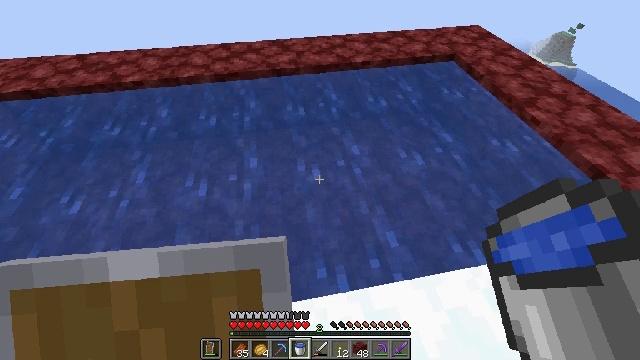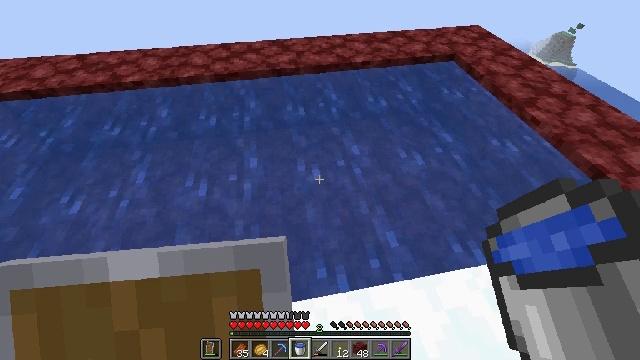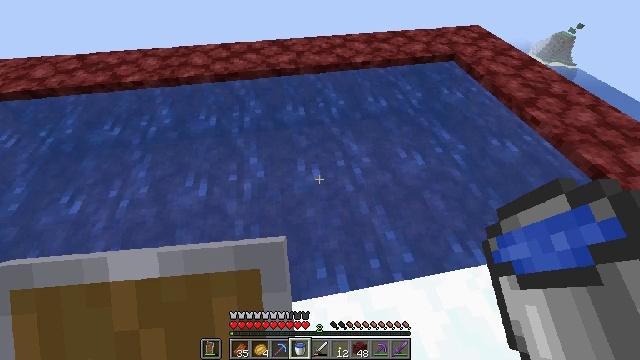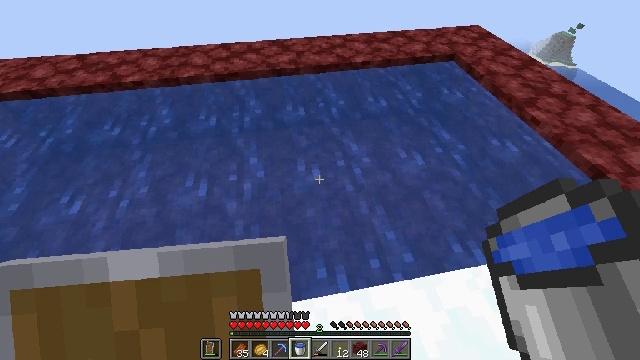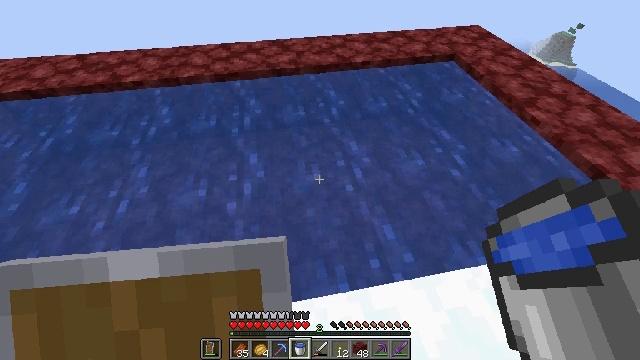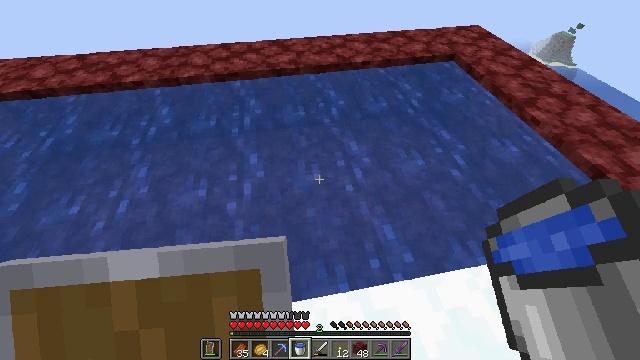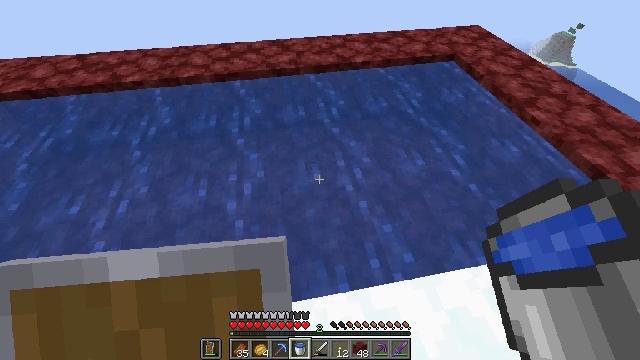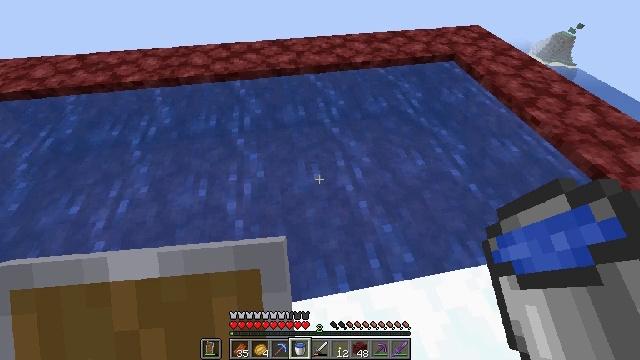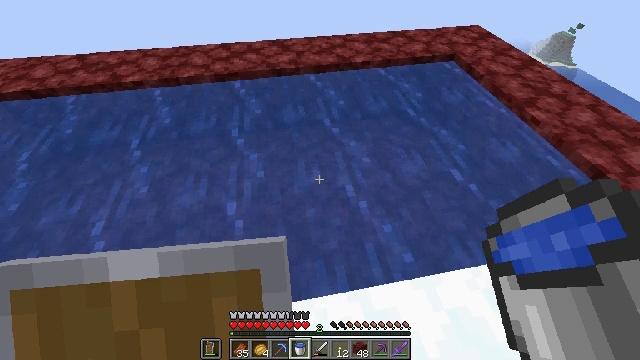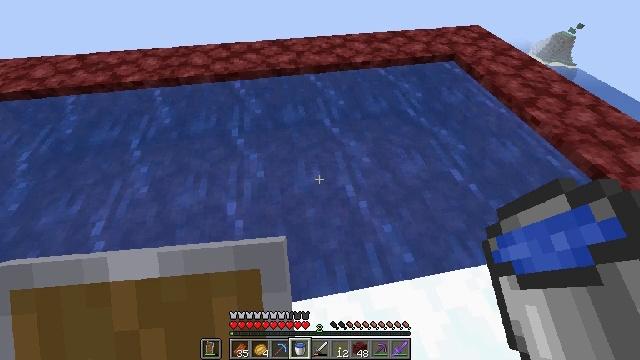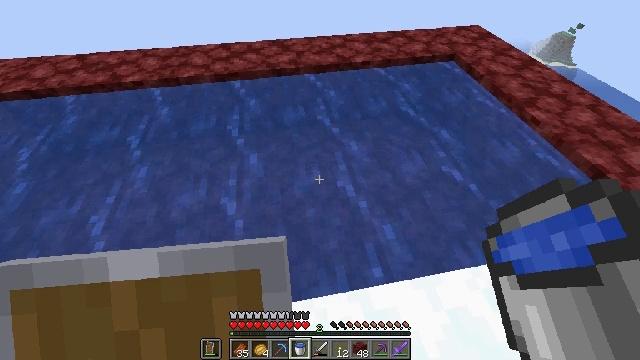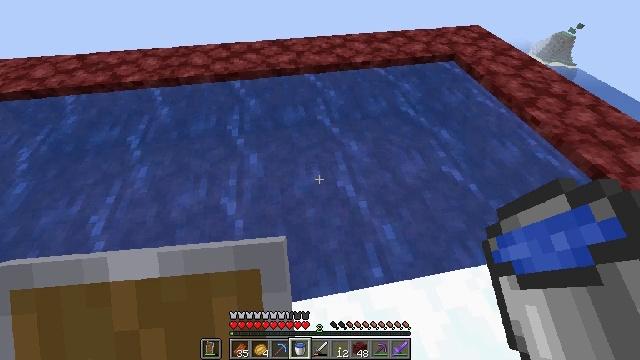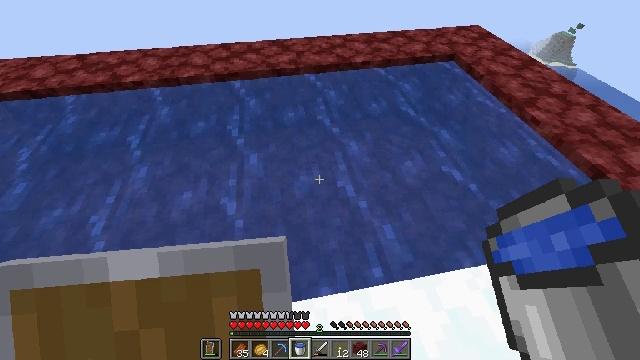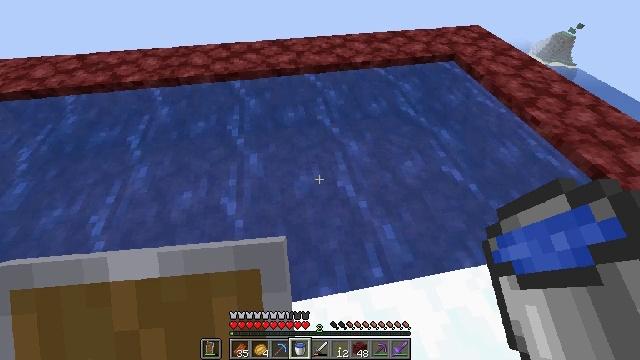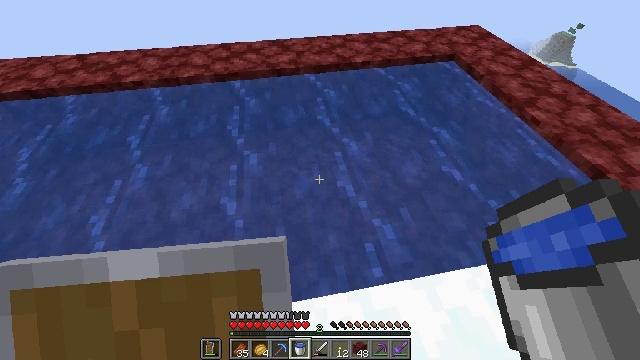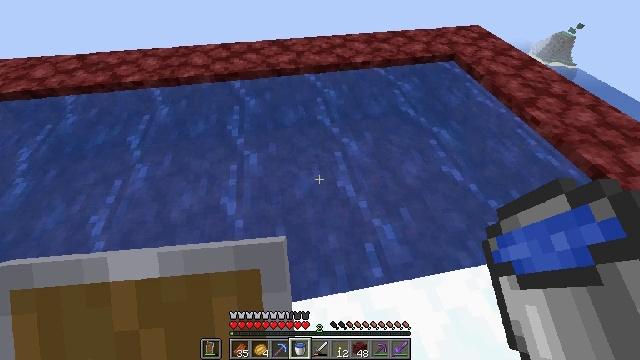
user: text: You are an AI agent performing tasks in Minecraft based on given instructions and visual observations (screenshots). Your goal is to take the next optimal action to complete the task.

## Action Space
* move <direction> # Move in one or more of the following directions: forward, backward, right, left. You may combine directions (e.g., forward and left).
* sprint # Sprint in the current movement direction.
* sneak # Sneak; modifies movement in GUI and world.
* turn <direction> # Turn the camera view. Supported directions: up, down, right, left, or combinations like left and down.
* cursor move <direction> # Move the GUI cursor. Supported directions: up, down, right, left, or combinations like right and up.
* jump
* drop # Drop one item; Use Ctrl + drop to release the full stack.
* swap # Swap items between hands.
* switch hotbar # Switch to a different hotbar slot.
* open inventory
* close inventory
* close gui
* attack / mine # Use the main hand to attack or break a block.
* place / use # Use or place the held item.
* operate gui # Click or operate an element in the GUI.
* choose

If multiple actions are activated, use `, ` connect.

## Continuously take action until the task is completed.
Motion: motion action
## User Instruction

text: Mine ice to use in an ice pathway.
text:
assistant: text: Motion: no_op
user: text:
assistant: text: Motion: no_op
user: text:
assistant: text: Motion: no_op
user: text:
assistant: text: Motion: no_op
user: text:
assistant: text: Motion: no_op
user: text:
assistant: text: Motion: no_op
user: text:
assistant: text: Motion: no_op
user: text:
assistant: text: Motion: no_op
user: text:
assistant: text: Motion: no_op
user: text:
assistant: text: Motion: no_op
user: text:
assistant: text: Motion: no_op
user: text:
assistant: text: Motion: no_op
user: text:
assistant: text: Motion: no_op
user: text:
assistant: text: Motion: no_op
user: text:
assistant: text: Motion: no_op
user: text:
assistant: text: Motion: no_op
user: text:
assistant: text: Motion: no_op
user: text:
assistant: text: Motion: no_op
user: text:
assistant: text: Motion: no_op
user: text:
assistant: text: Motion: no_op
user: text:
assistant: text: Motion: no_op
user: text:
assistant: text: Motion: no_op
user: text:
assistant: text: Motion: no_op
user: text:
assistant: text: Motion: no_op
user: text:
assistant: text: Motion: no_op
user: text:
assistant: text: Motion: no_op
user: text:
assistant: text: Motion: no_op
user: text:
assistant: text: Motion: no_op
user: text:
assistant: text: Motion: no_op
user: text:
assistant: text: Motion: no_op